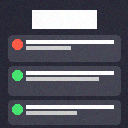
Screen state: on